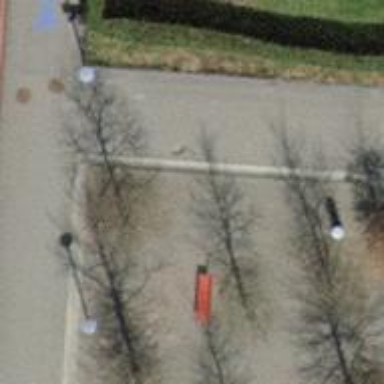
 Fagus genus."